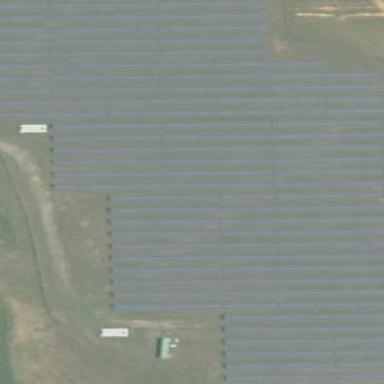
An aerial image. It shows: Solar power plant using photovoltaic technology.